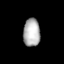
Tissue: lung
Cell type: Fibroblasts
Senescence score: 0.5772
Nuclear area (px): 459
Mean DAPI intensity: 178.712